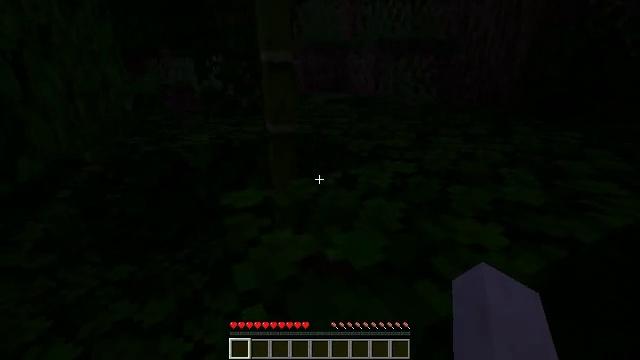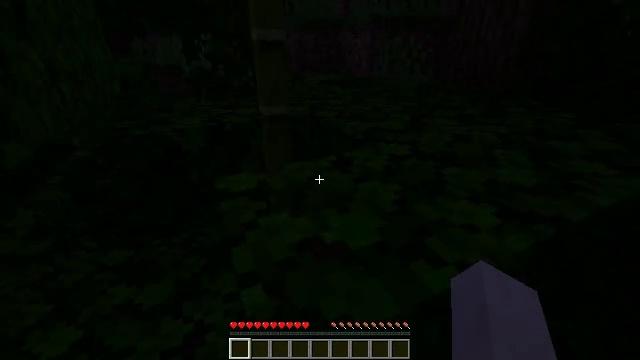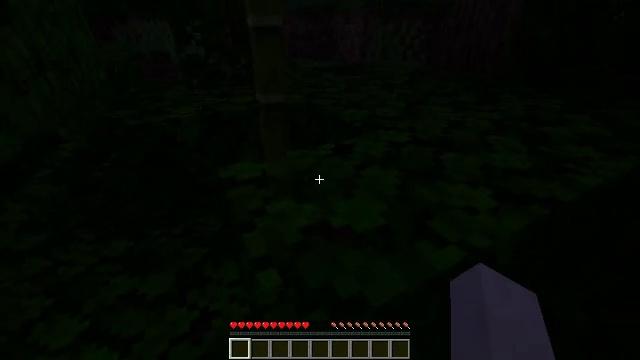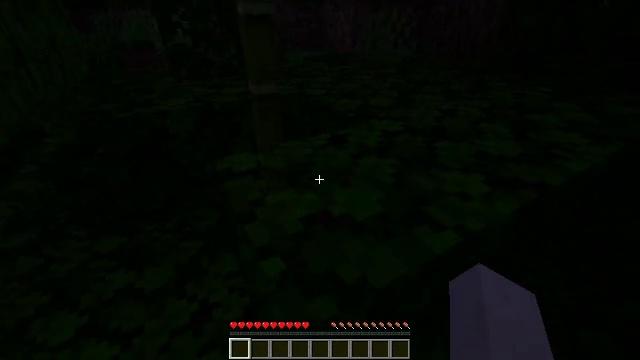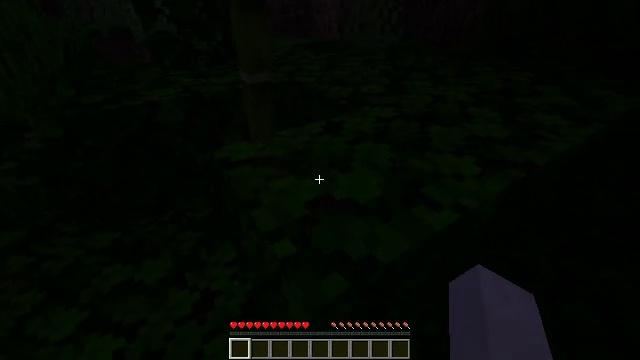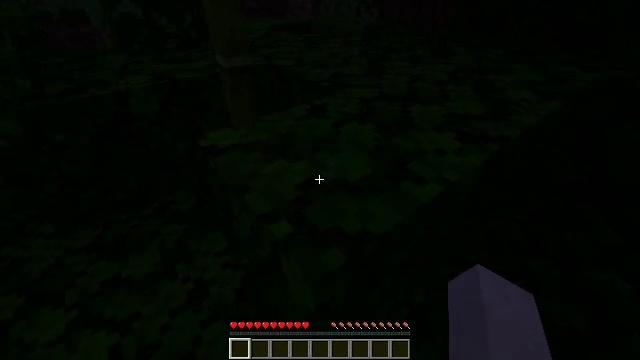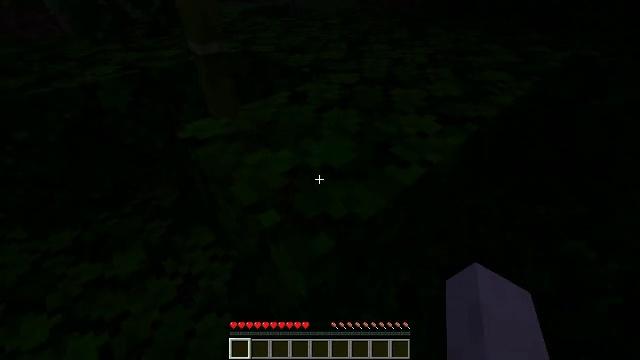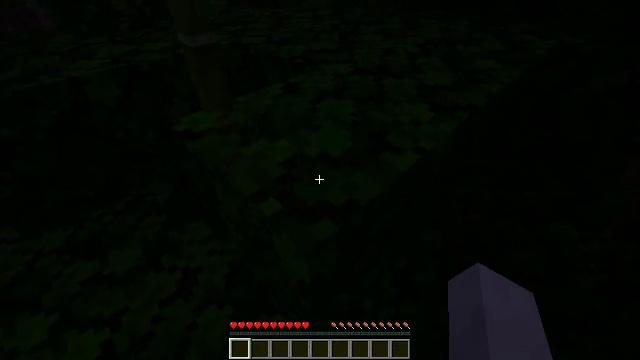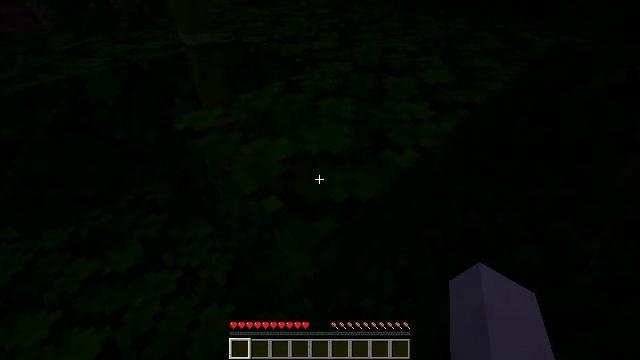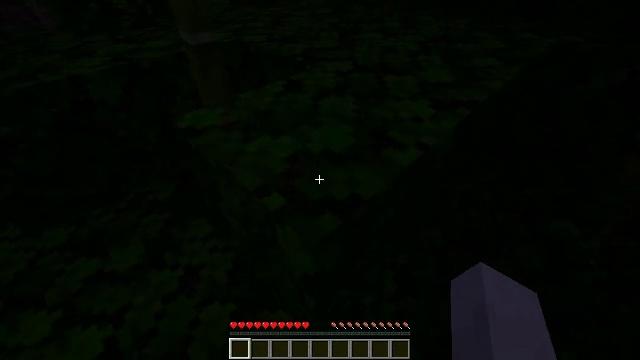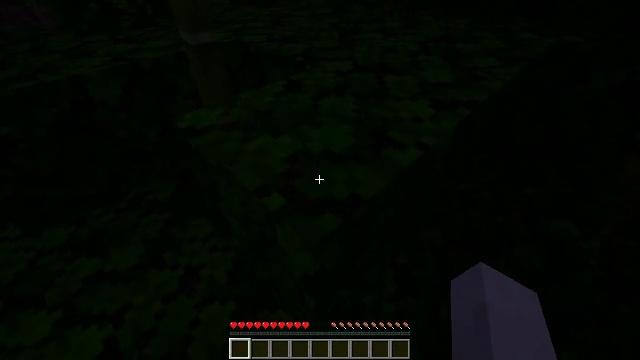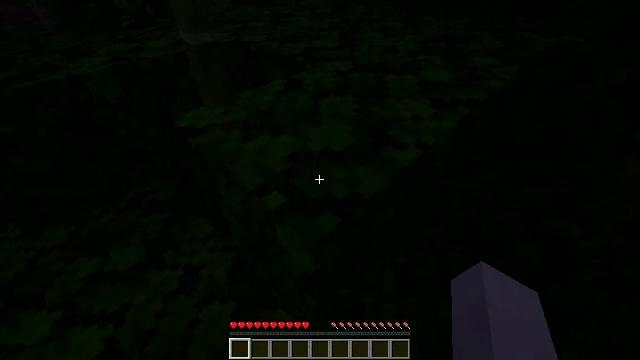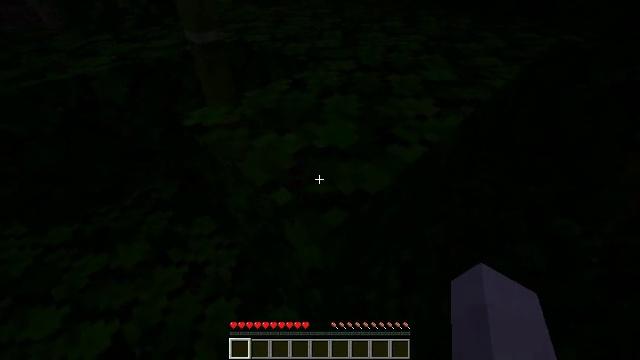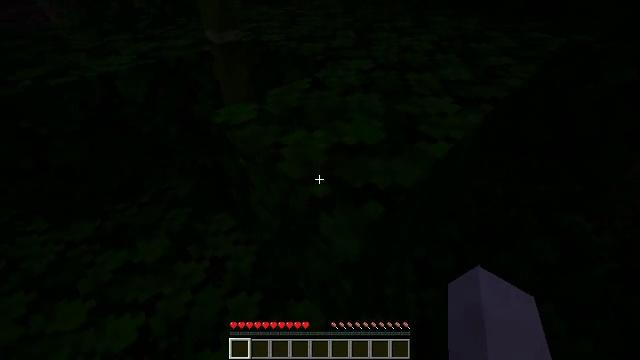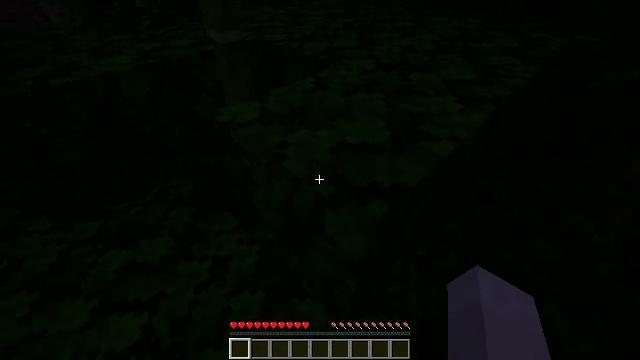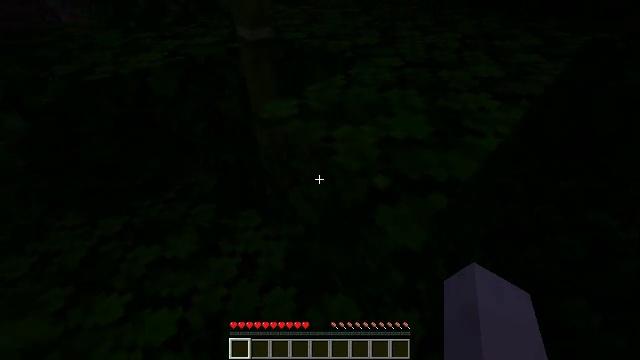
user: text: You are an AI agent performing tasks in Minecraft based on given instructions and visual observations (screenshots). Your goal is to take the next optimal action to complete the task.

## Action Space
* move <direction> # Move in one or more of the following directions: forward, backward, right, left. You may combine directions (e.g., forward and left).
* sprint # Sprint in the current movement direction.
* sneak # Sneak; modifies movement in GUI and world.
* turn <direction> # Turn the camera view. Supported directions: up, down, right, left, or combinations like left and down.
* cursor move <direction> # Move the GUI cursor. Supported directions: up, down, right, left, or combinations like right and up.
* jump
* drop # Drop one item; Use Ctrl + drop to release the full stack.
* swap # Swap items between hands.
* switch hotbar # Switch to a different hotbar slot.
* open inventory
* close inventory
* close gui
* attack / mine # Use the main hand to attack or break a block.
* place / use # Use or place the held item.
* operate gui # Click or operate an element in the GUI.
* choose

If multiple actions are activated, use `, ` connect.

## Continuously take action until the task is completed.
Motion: motion action
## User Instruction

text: Harvest bamboo from the farm.
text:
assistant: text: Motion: move forward and move left, turn right and down
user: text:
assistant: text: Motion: move forward and move left, turn right and down
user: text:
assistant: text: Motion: move forward and move left, turn right and down
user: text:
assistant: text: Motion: move forward and move left, turn right and down
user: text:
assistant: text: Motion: move forward and move left, turn right and down
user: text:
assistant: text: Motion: move forward and move left, turn right and down
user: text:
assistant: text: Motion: move forward and move left, turn right and down
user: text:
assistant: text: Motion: move forward and move left
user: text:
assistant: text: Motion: move forward and move left
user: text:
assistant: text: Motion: move forward and move left
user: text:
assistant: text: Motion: move forward and move left
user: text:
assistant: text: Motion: move left
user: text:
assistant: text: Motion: move left
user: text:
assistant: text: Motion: move left
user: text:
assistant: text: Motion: move left
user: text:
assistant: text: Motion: move left
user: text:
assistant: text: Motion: move left
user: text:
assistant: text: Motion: move left
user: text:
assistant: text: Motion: move left
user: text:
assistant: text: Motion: move left
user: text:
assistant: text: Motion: move forward and move left, turn right
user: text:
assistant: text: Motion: move forward and move left, turn right and down
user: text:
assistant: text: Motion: move forward and move left, turn right and down
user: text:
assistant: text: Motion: move forward and move left, turn right and down
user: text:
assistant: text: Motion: move forward, turn right and down
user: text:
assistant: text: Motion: move forward, turn right and down
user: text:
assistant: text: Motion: move forward, turn right and down
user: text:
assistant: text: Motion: move forward, turn right
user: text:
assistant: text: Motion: move forward
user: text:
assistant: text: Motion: move forward, turn left and down